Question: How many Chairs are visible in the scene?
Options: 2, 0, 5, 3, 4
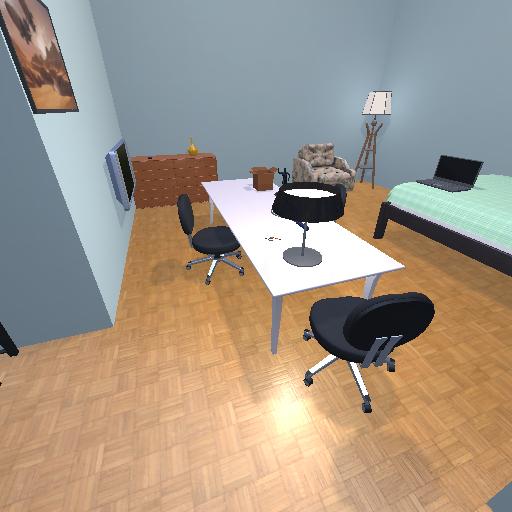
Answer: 2